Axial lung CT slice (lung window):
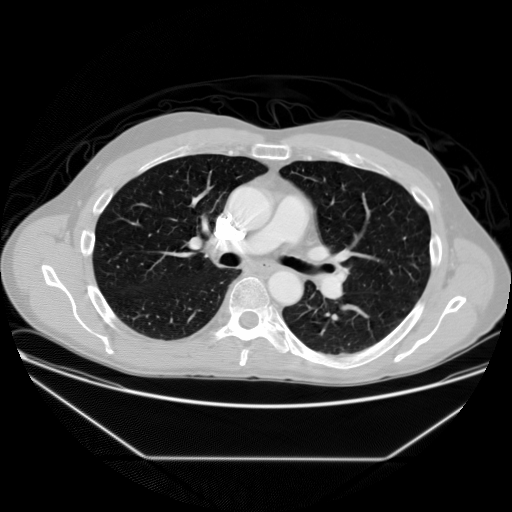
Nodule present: no